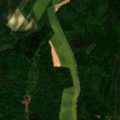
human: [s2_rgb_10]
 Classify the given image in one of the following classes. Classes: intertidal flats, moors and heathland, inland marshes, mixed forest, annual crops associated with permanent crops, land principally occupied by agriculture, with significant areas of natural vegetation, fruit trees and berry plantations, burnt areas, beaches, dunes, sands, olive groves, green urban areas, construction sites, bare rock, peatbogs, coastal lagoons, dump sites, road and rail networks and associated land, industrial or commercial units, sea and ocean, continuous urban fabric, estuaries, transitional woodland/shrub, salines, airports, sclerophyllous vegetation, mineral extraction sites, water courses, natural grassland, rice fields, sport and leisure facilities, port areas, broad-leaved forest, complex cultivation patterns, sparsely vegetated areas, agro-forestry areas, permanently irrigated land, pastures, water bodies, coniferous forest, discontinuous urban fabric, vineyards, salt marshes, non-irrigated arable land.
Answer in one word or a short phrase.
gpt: non-irrigated arable land, broad-leaved forest